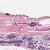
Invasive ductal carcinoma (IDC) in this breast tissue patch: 0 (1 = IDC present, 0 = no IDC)